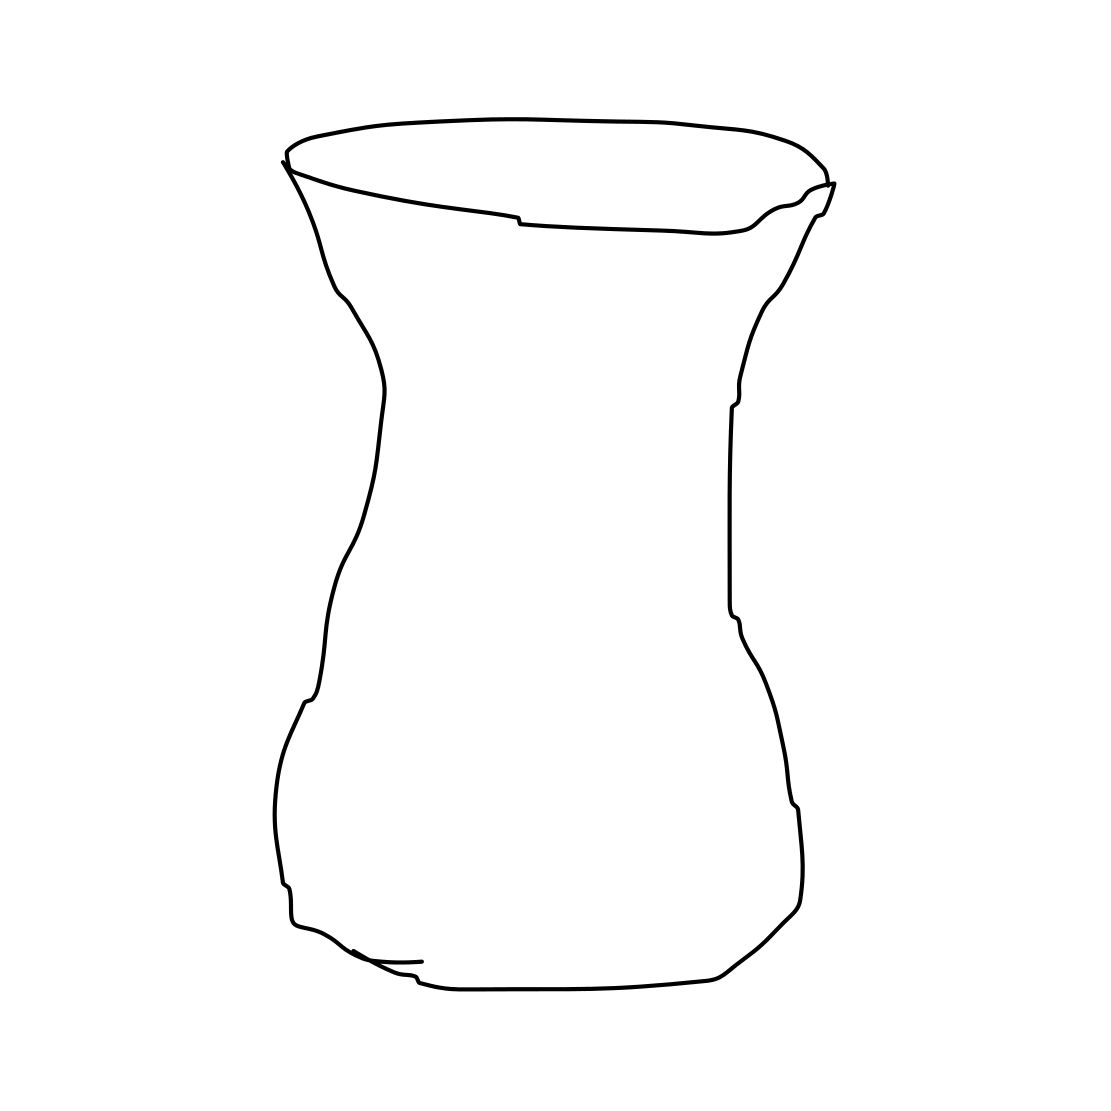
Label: vase